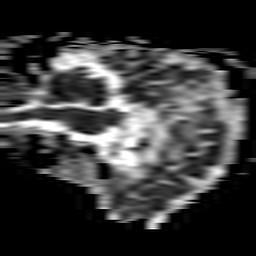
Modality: ADC
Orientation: sagittal
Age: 73
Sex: female
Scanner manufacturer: philips
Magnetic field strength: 3 T
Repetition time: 3.339 s
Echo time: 0.076 s